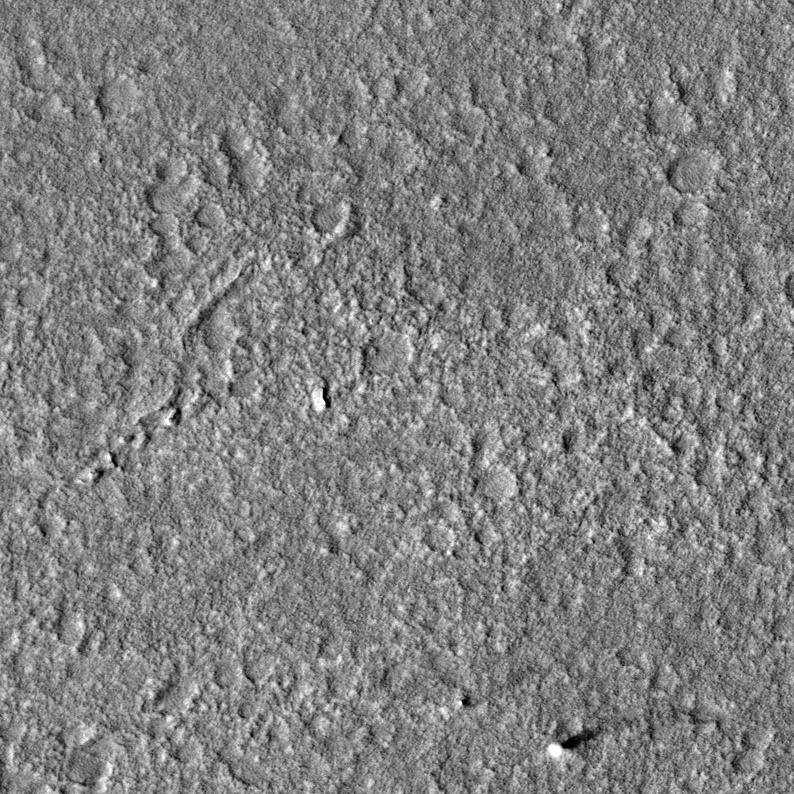
Label: dustdevil